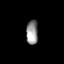
Tissue: lung
Cell type: T cells
Senescence score: 0.1619
Nuclear area (px): 282
Mean DAPI intensity: 145.043